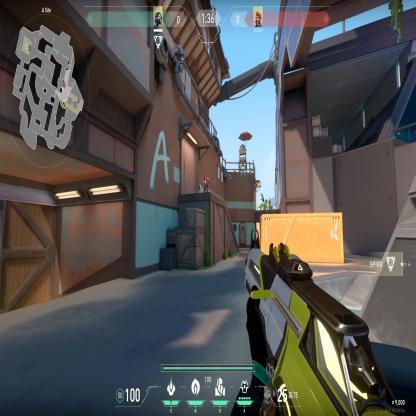
Label: enemy